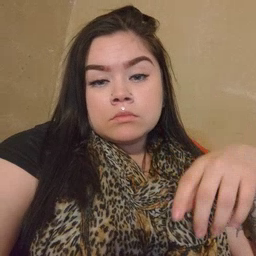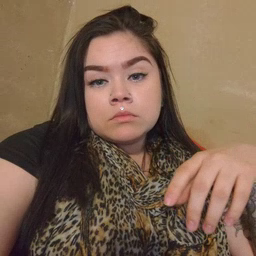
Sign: milk